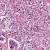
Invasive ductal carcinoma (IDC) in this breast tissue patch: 1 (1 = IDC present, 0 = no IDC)